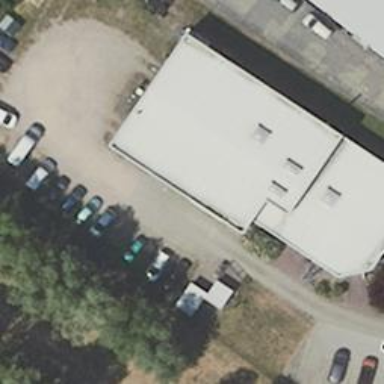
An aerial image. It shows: Car repair shop.